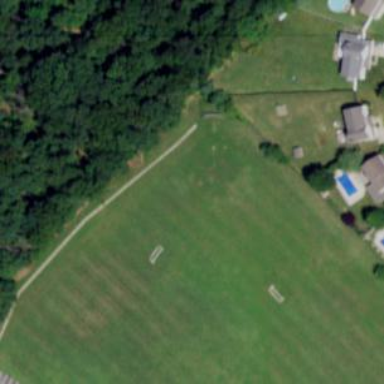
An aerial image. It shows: Baseball/softball pitch for leisure and sports activities.